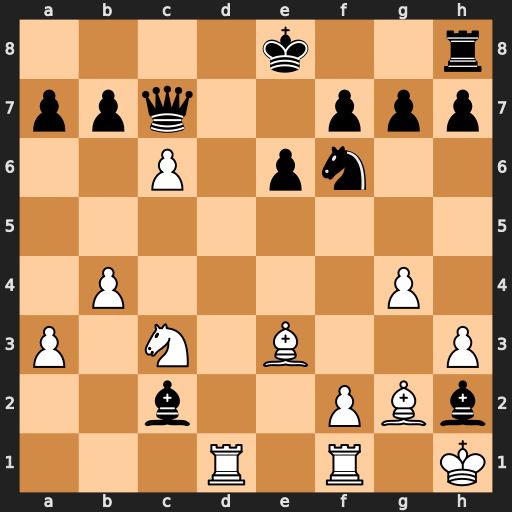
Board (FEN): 4k2r/ppq2ppp/2P1pn2/8/1P4P1/P1N1B2P/2b2PBb/3R1R1K
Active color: w
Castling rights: k
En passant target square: -
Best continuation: Nb5 Qe5 c7